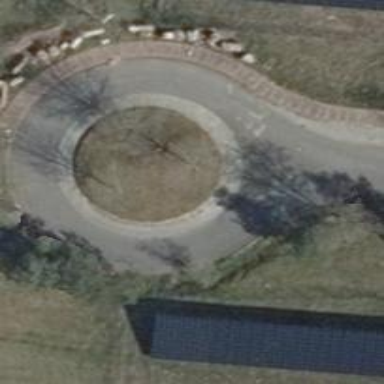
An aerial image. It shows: Turning loop on the road.